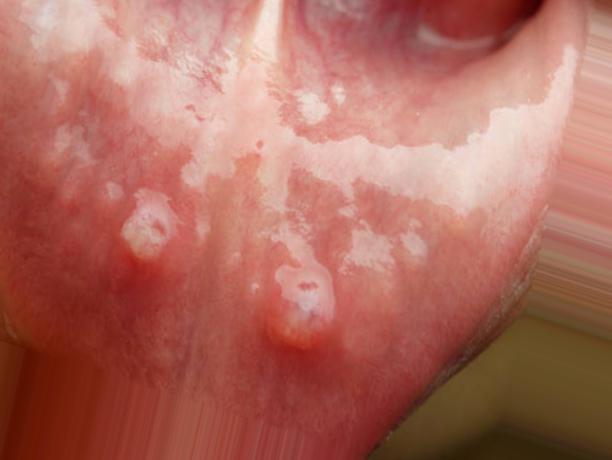
Condition: Mouth Ulcer